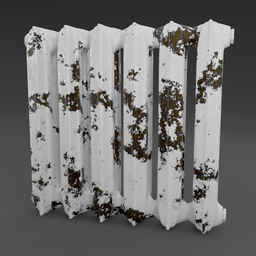
Label: appliances